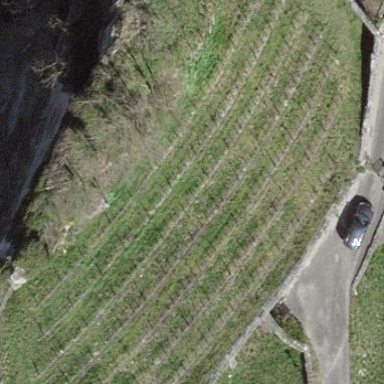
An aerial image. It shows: Vineyard where grapes are grown.